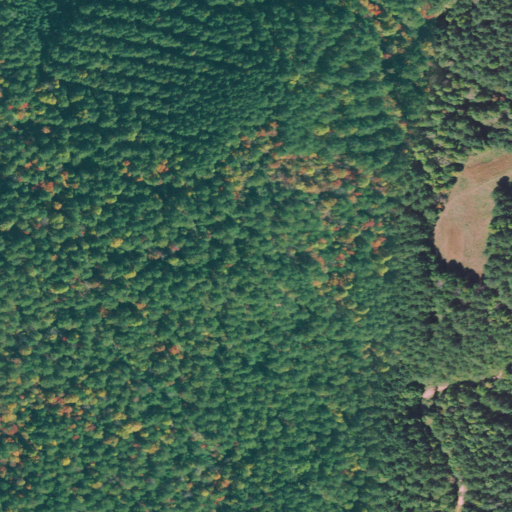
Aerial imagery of mountain in Tennessee named Aetna Mountain containing evergreen forest, mixed forest, deciduous forest, and pasture